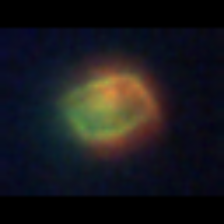
Taxon: Gyrodinium
Group: Dinoflagellates